Question: Hoping someone can help me with a body tag overide I'm having trouble with. Here's the page I'm working on: <URL>
I'm trying to set a responsive full screen background image to this (homepage only) by using the full.css file linked to the page. I've attached a screenshot of what I'm aiming for - the image is the jpg marked up in full.css. I was hoping this css file would override any other body declarations in the other css files but it's not working. I have tried assigning a body ID to this page ( etc) but this hasn't worked either - and I disgarded it. I know this is a specificity issue but I can't figure this out. Oddly the background image shows up in DW CS6 design preview (never to be relied on I guess) but not in the browser.
Thanks for taking the time to read this - hoping someone can at least steer me in the right direction.
Thanks, Antony
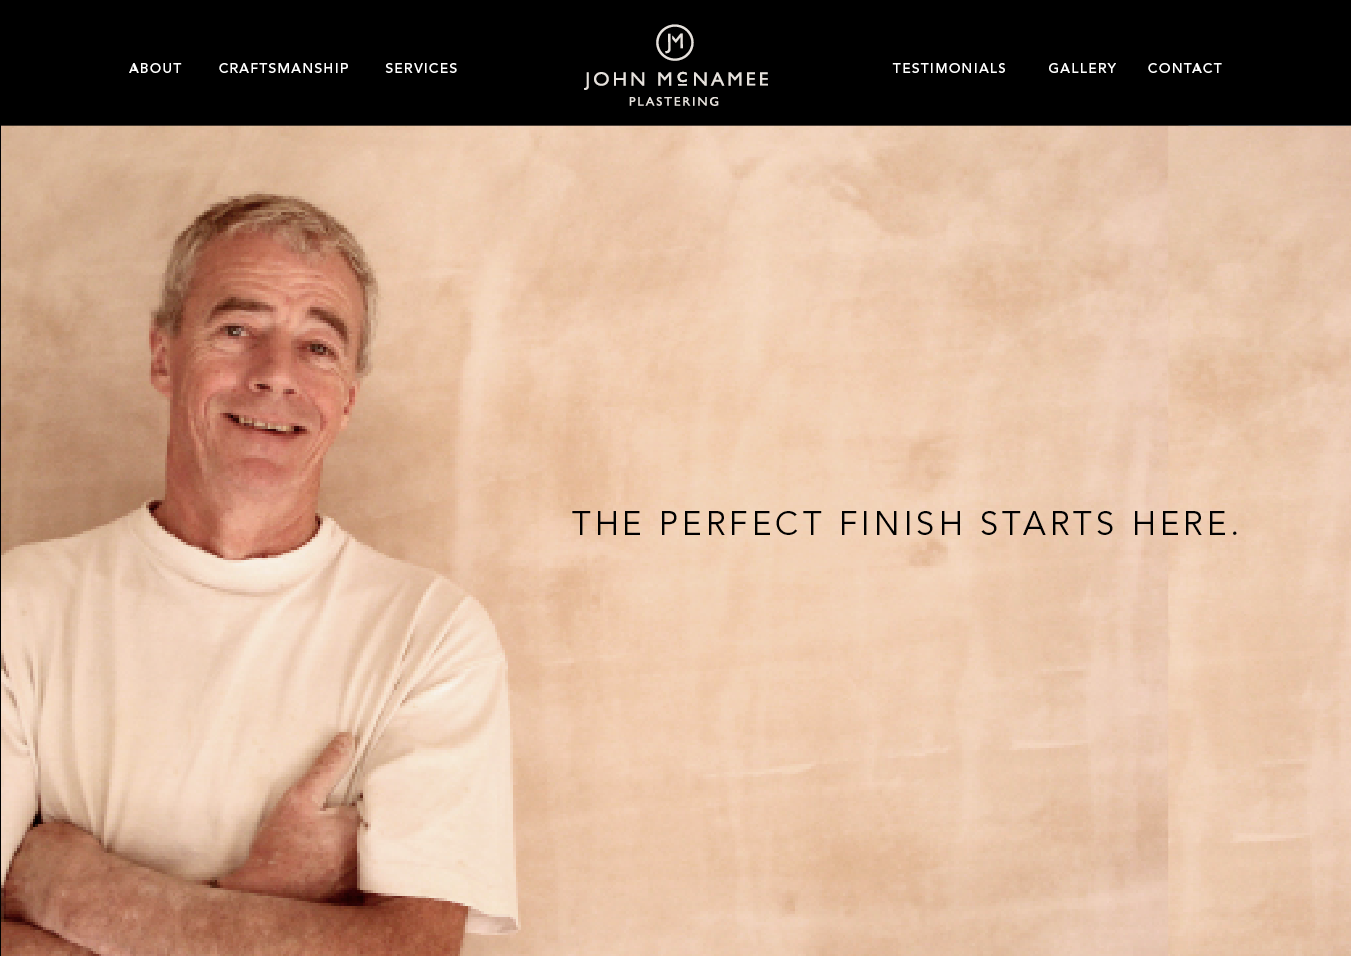
Answer: can you try to change you css for body tag in full.css file to
'''
background-image: url('../images/john-landing.jpg');
background-position: center;
background-size: cover;
background-repeat: no-repeat;
'''